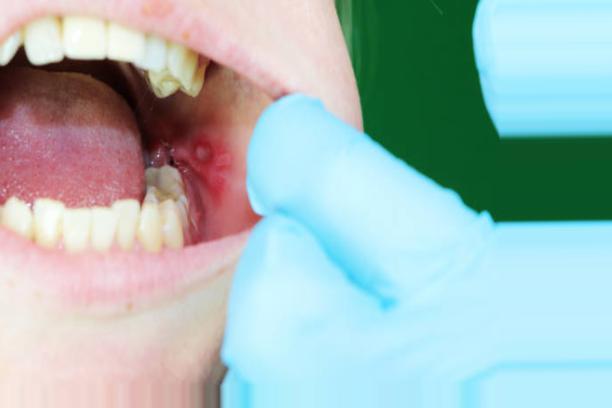
Condition: Mouth Ulcer